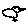
Label: bird